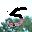
Label: 5